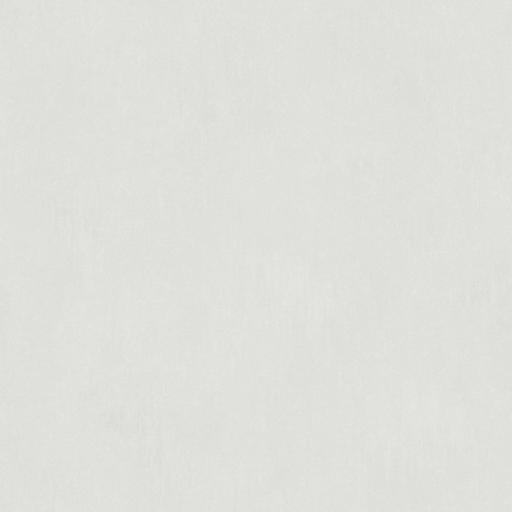
Tags: wallpaper woodchip